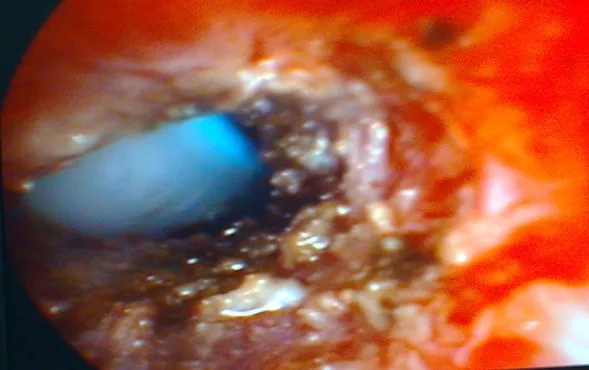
The appearance of the stenotic area immediately after application of Mitomycin C.
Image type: endoscopy (airway_endoscopy)